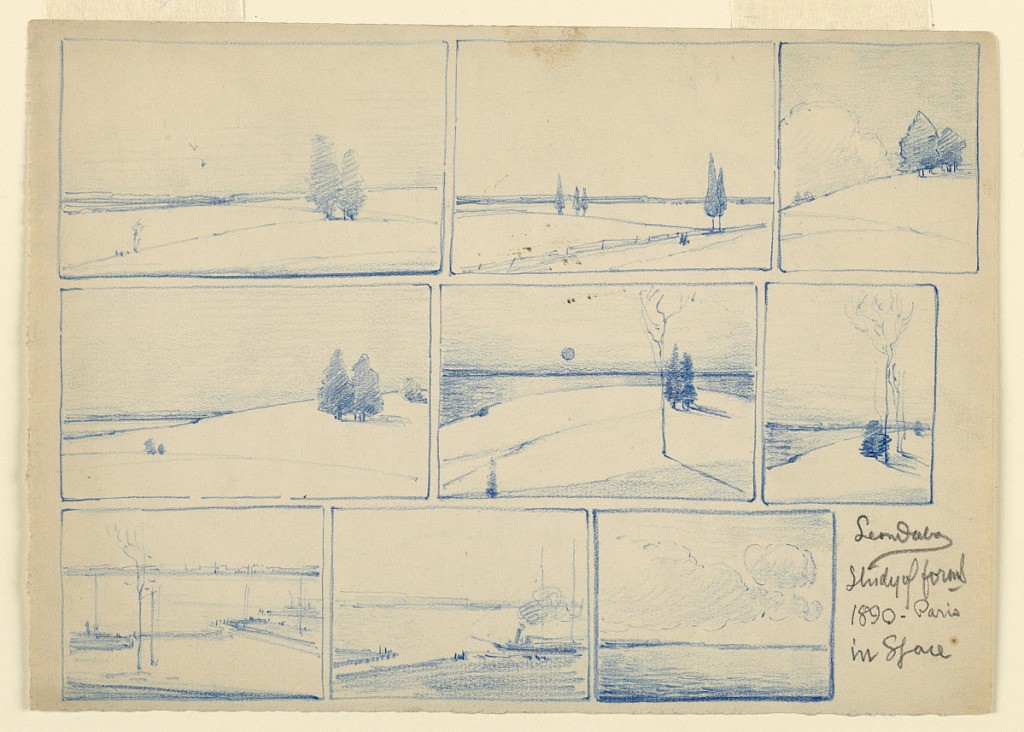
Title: Nine Landscapes (Study of Forms in Space)
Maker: Leon Dabo, American, 1868–1960
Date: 1890
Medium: Blue crayon on paper
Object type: Drawing
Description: Nine landscapes showing rolling hills, a few trees, and the setting sun.